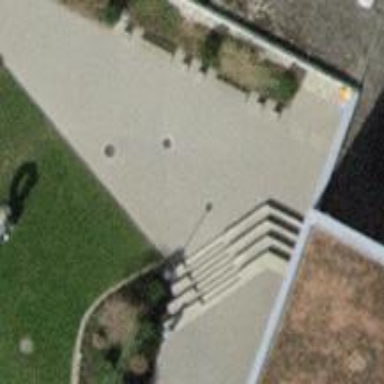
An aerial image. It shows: Set of steps on the road.